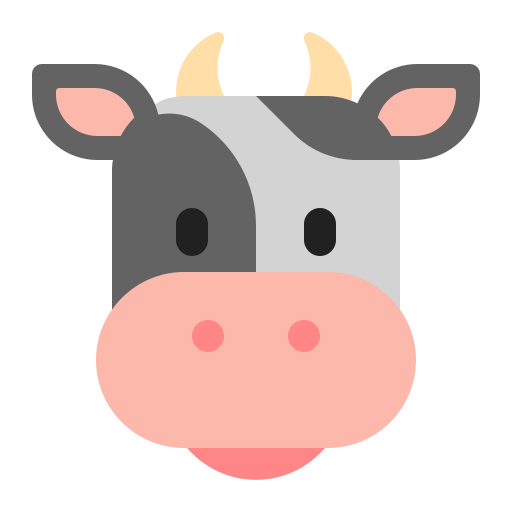
cow face flat